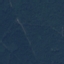
Land use / land cover class: Forest